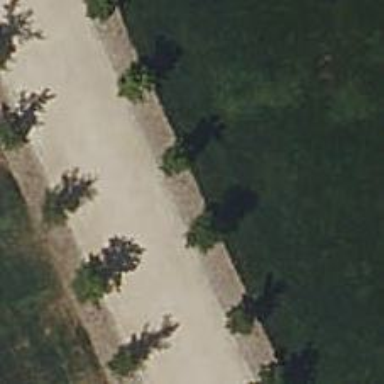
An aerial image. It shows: Row of trees in natural setting.